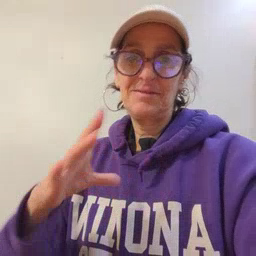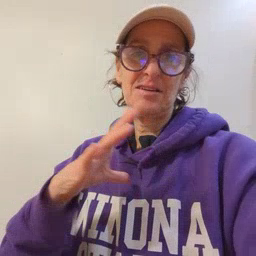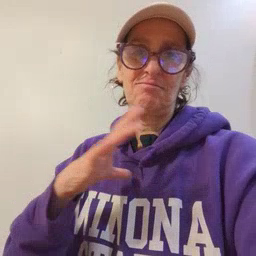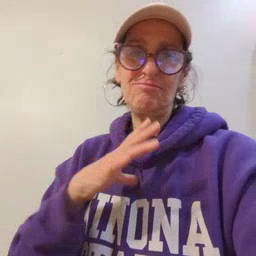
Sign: fine